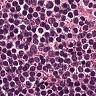
Metastatic tissue present: no